【题型】填空题　【知识点】平面几何　【难度】easy
如图, 已知 $a // b$, 如果 $\angle 1 = 70^\circ$, $\angle 2 = 35^\circ$, 那么 $\angle 3 = $\_\_\_度。

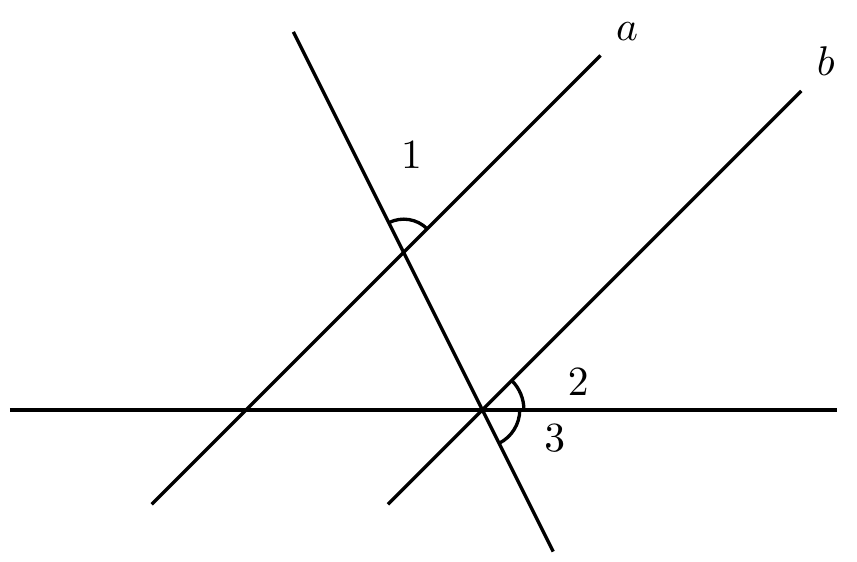
【解答】
解：如图：

$\because a // b$, $\angle 1 = 70^\circ$,

$\therefore \angle 4 = \angle 1 = 70^\circ$,

$\because \angle 2 = 35^\circ$,

$\therefore \angle 3 = 180^\circ - 70^\circ - 35^\circ = 75^\circ$。

故答案为：75。
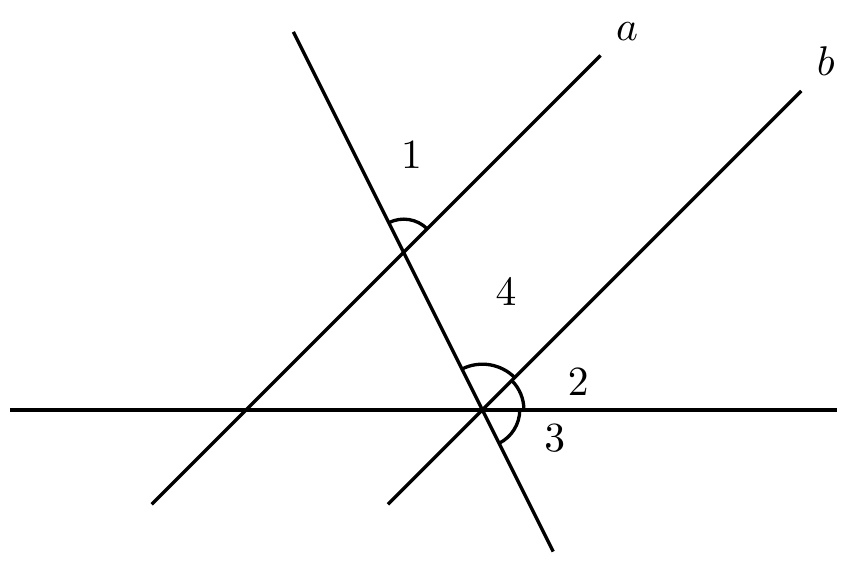